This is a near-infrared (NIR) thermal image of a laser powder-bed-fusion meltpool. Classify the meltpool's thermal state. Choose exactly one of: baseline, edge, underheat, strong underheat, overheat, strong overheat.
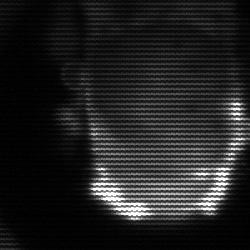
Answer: baseline